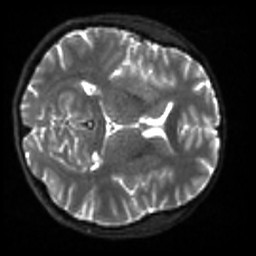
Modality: sbref
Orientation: axial
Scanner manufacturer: siemens
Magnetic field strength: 3 T
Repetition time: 4 s
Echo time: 0.0594 s